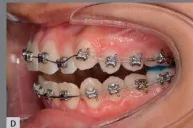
A-F) Molar bands were removed and mandibular leveling and alignment was completed.
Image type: medical_photograph (oral_photograph)